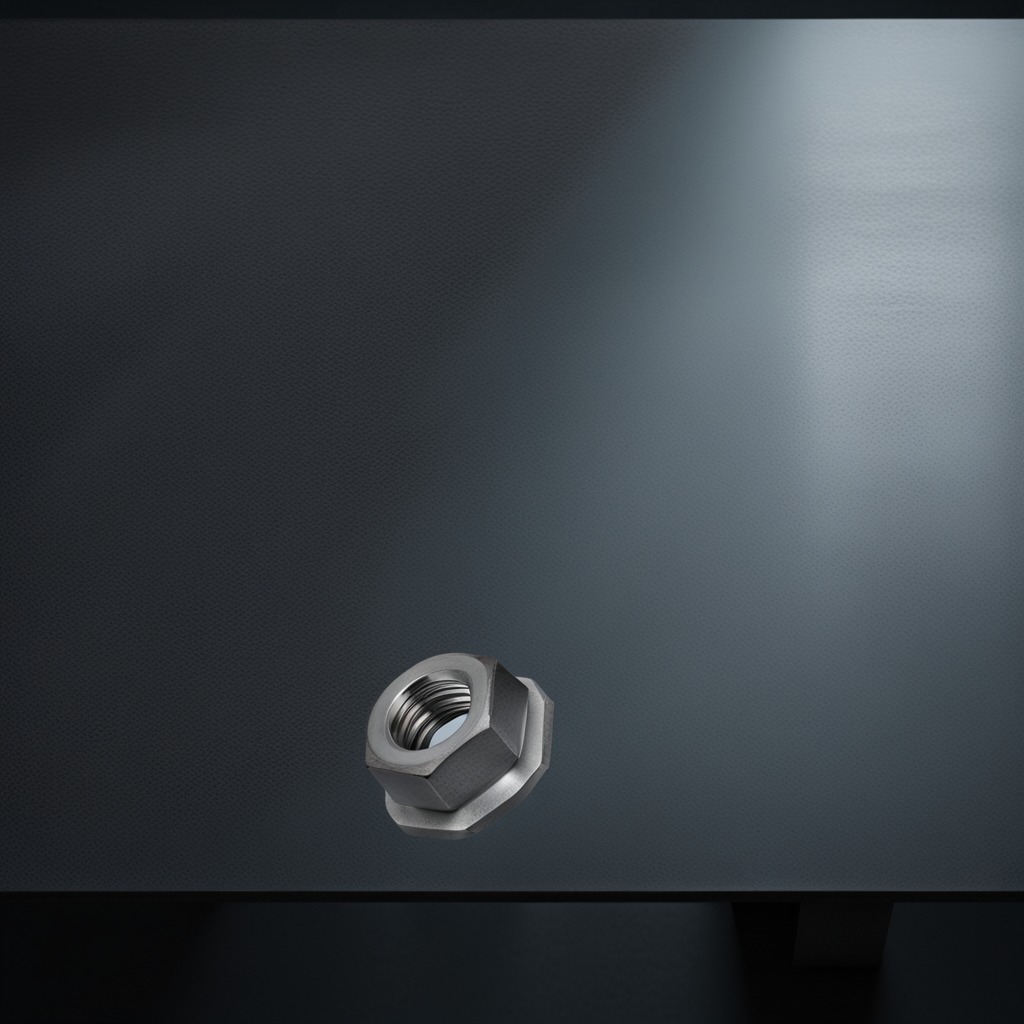
A metal nut is lying on a clean granite table inside a workshop at night.